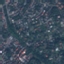
Label: Residential